Question: I want to seed my app's default preferences from a build variable, so I cannot use the XML-based preference defaults.
In my 'MainActivity', I have this method:
'''
/**
* Set the default values programmatically
*/
protected void initPreferences() {
SharedPreferences sharedPref = this.getPreferences(Context.MODE_PRIVATE);
SharedPreferences.Editor editor = sharedPref.edit();
if (sharedPref.getString("elasticsearch_url", "").equals("")) {
editor.putString("elasticsearch_url", Env.elasticsearchTestUrl);
}
if (sharedPref.getString("elasticsearch_user", "").equals("")) {
editor.putString("elasticsearch_user", Env.elasticsearchTestUser);
}
if (sharedPref.getString("elasticsearch_password", "").equals("")) {
editor.putString("elasticsearch_password", Env.elasticsearchTestPassword);
}
if (sharedPref.getString("elasticsearch_index", "").equals("")) {
editor.putString("elasticsearch_index", Env.elasticsearchTestIndex);
}
editor.commit();
Log.d(TAG, "Settings: " + sharedPref.getAll());
}
'''
I call this within 'onCreate' directly after the app starts. The log shows the settings being saved fine.
Now, I have a second activity, an automatically-generated 'SettingsActivity', which looks like this:
'''
package com.aveq.testandroidpacketcapture;
import android.content.Context;
import android.content.SharedPreferences;
import android.os.Bundle;
import android.util.Log;
import androidx.annotation.Nullable;
import androidx.appcompat.app.ActionBar;
import androidx.appcompat.app.AppCompatActivity;
import androidx.preference.PreferenceFragmentCompat;
public class SettingsActivity extends AppCompatActivity {
private static final String TAG = "SettingsActivity";
@Override
protected void onCreate(Bundle savedInstanceState) {
super.onCreate(savedInstanceState);
setContentView(R.layout.settings_activity);
if (savedInstanceState == null) {
getSupportFragmentManager()
.beginTransaction()
.replace(R.id.settings, new SettingsFragment())
.commit();
}
ActionBar actionBar = getSupportActionBar();
if (actionBar != null) {
actionBar.setDisplayHomeAsUpEnabled(false);
}
}
public static class SettingsFragment extends PreferenceFragmentCompat {
@Override
public void onCreatePreferences(Bundle savedInstanceState, String rootKey) {
Log.d(TAG, "Setting preferences from XML resource ...");
setPreferencesFromResource(R.xml.root_preferences, rootKey);
}
}
}
'''
Whenever I start this activity via:
'''
Intent intent = new Intent(this, SettingsActivity.class);
startActivityForResult(intent, 0);
'''
the settings activity opens, but the values there are empty:

The XML based on which the preferences are loaded looks like this:
'''
<PreferenceScreen
xmlns:app="http://schemas.android.com/apk/res-auto">
<PreferenceCategory
app:title="Elasticsearch">
<EditTextPreference
app:key="elasticsearch_url"
app:title="Elasticsearch URL"
app:useSimpleSummaryProvider="true"/>
<EditTextPreference
app:key="elasticsearch_user"
app:title="Elasticsearch username"
app:useSimpleSummaryProvider="true"/>
<EditTextPreference
app:key="elasticsearch_password"
app:title="Elasticsearch password"
app:useSimpleSummaryProvider="true"/>
<EditTextPreference
app:key="elasticsearch_index"
app:title="Elasticsearch index"
app:useSimpleSummaryProvider="true"/>
</PreferenceCategory>
</PreferenceScreen>
'''
As far as I can tell, all the keys match up. When I log the shared preferences in the 'onCreate' method of the settings activity, they are correct, so why are my values not loaded?
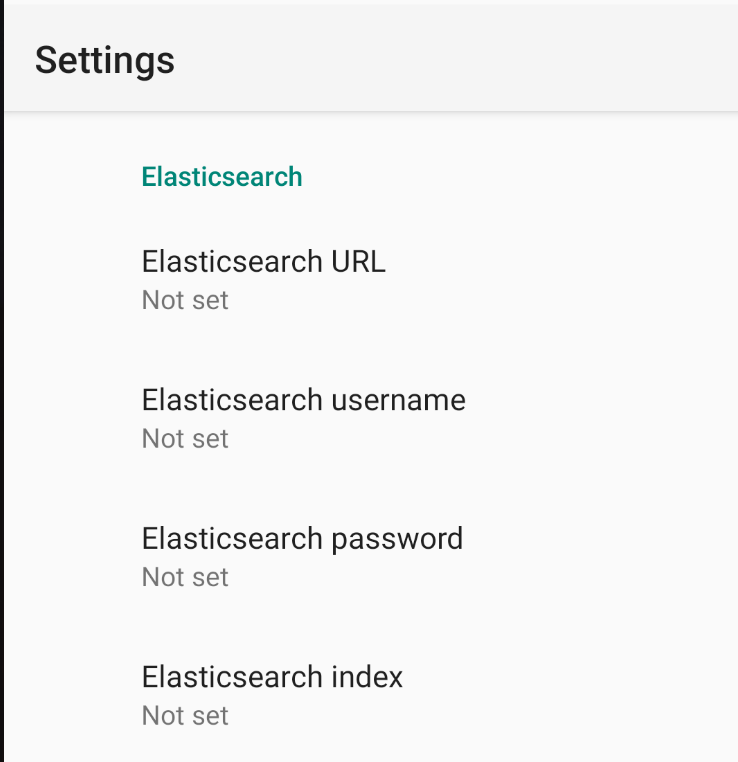
Answer: When using a PreferenceScreen the SharedPreferences get saved to default shared preferences so you need to grab them from there with this
'''
PreferenceManager.getDefaultSharedPreferences(this)
'''
vs pulling them from private context
'''
getPreferences(Context.MODE_PRIVATE)
'''